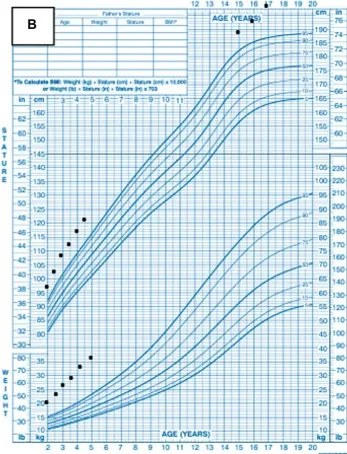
(B) Patient's growth charts from ages 2-17 years.
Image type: chart (chart)